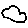
Label: cloud